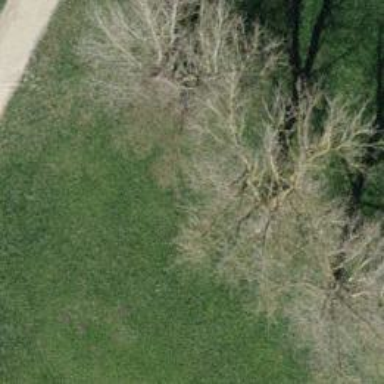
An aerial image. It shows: Beautiful tree in nature.